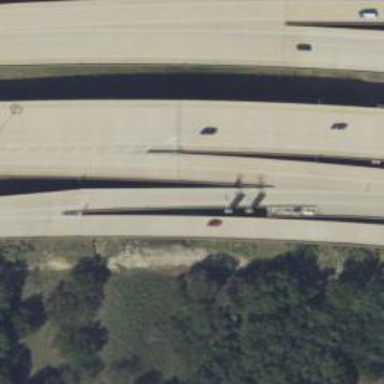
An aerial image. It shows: Toll gantry on the road.